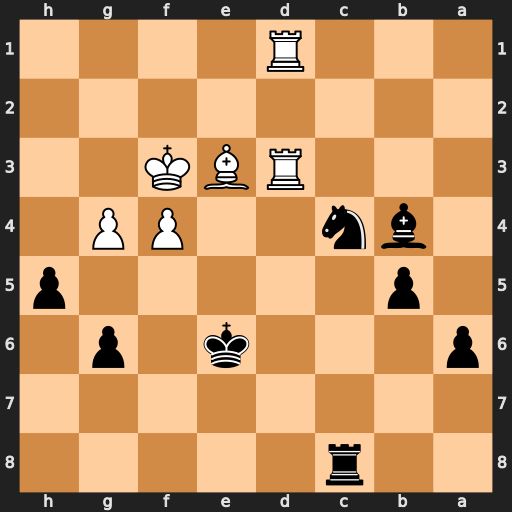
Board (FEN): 2r5/8/p3k1p1/1p5p/1bn2PP1/3RBK2/8/3R4
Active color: b
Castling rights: -
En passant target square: -
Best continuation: hxg4+ Kxg4 Nb2 Rd8 Nxd1